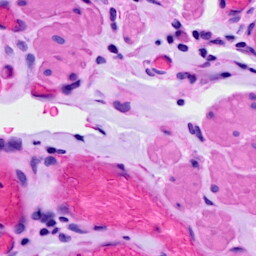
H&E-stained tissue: Ovarian